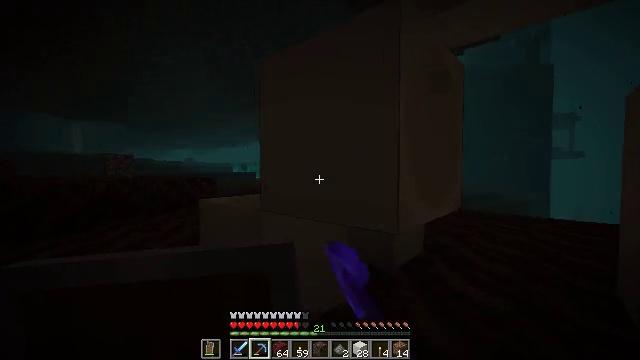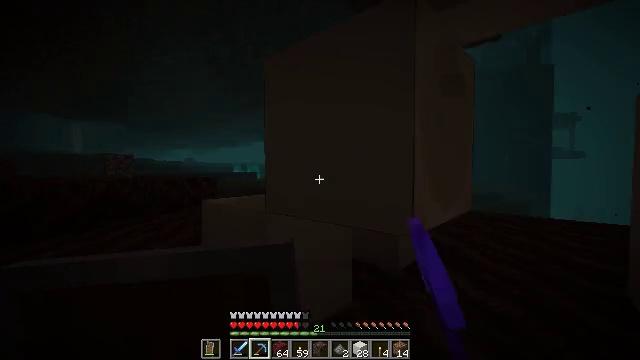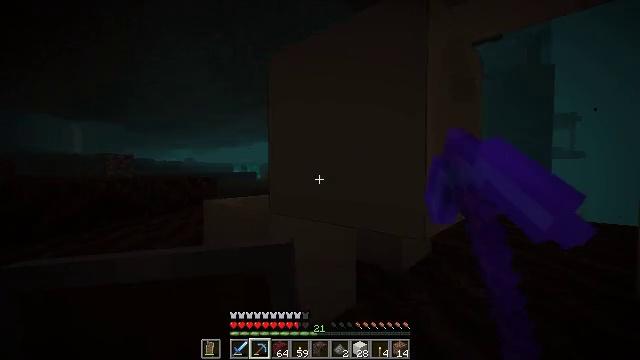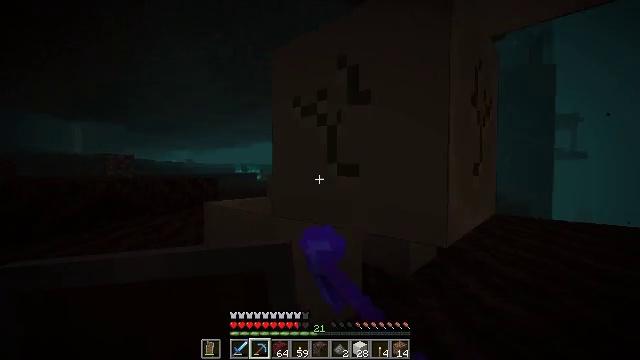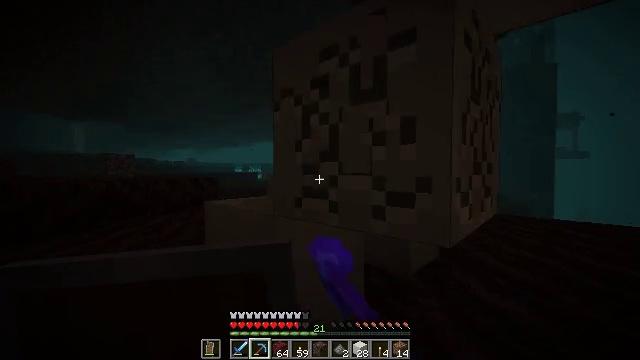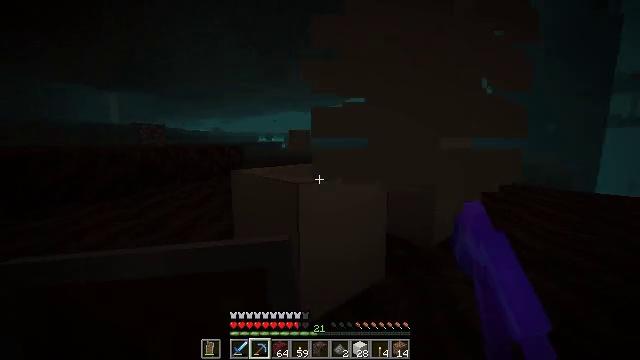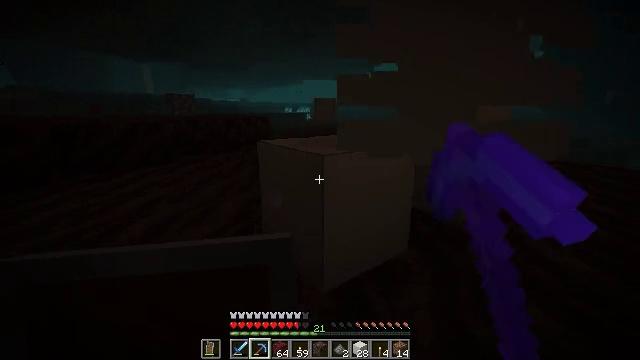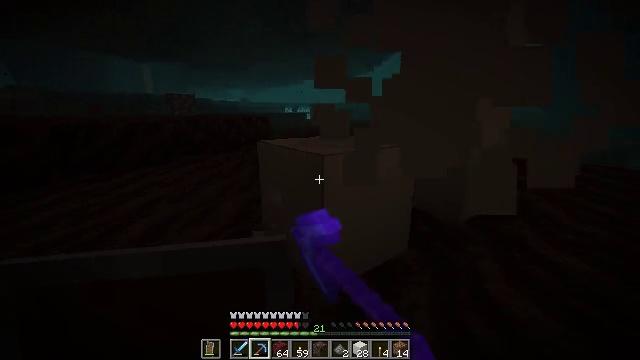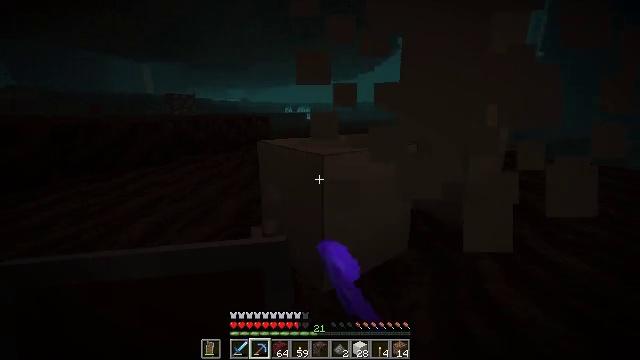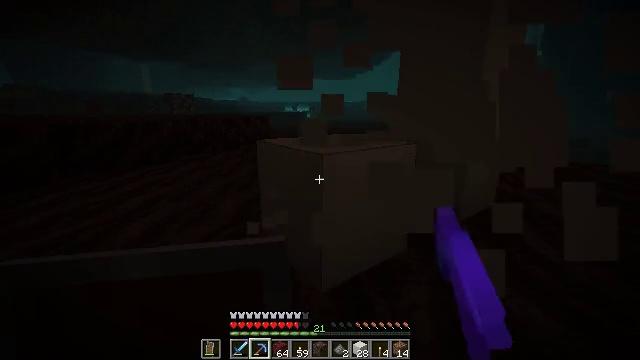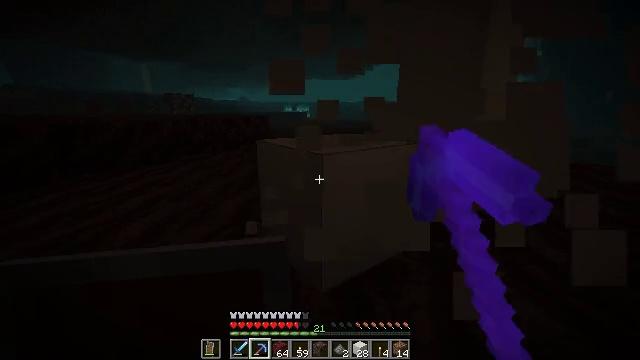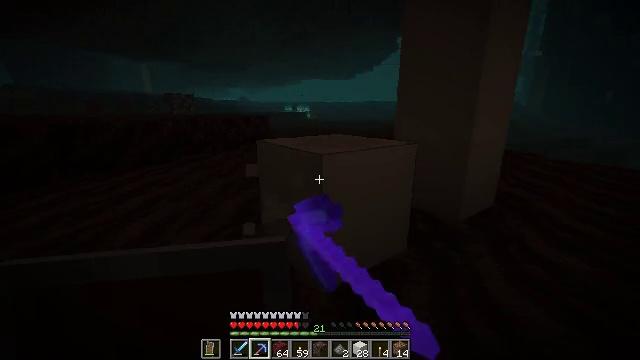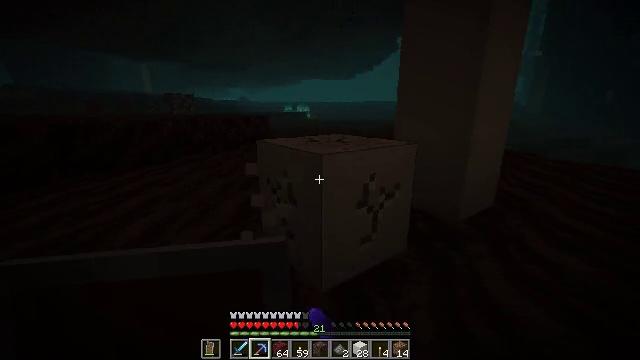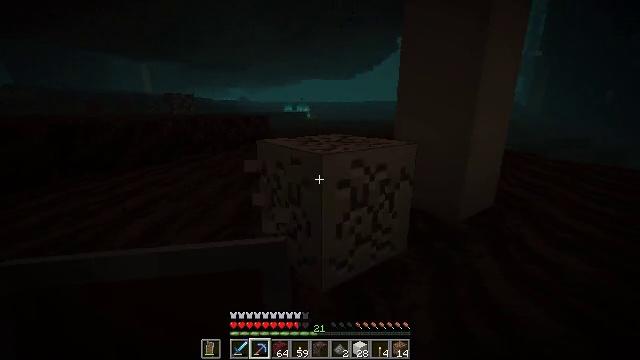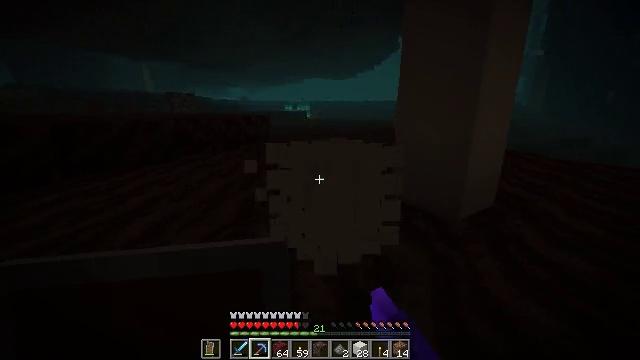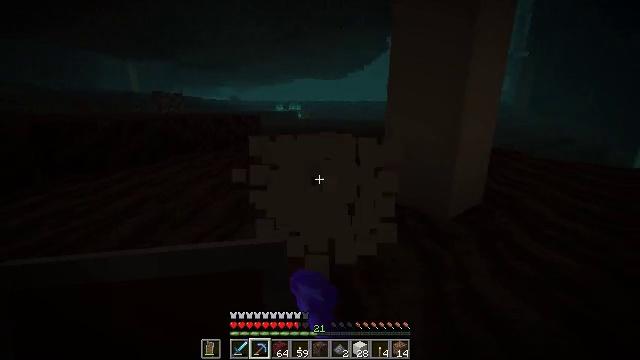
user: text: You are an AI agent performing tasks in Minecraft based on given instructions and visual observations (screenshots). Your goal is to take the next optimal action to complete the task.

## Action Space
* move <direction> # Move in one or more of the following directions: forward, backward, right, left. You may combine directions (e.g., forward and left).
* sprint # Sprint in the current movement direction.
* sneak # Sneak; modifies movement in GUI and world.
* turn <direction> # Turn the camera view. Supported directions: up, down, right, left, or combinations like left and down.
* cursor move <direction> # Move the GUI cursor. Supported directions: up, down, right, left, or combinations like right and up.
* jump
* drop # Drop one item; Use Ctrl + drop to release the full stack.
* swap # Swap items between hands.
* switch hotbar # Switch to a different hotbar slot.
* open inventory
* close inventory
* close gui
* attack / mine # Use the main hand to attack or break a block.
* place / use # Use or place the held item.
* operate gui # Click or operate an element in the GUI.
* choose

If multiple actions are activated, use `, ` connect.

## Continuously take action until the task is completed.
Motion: motion action
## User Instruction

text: Break the bone block to gather material.
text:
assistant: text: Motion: move forward and move left, sneak, attack / mine
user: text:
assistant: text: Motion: move forward, sneak, attack / mine
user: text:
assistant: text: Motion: sneak, attack / mine
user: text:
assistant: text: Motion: sneak, attack / mine
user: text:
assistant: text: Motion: sneak, turn left and down, attack / mine
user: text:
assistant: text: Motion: sneak, turn left and down, attack / mine
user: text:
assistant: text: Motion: sneak, attack / mine
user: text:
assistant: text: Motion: sneak, attack / mine
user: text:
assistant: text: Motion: sneak, attack / mine
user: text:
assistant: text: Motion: sneak, attack / mine
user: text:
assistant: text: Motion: sneak, attack / mine
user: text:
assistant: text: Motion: sneak, attack / mine
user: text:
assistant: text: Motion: sneak, attack / mine
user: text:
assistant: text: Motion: sneak, attack / mine
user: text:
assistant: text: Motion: move right, sneak, turn right, attack / mine
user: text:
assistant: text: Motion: move right, sneak, turn right, attack / mine
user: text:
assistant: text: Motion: move right, sneak, turn right, attack / mine
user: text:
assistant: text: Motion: move forward and move right, sneak, turn right, attack / mine
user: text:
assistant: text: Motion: move forward and move right, sneak, attack / mine
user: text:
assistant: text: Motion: move forward and move right, sneak, attack / mine
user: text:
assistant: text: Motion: move forward and move right, sneak, attack / mine
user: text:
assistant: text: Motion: move forward and move right, sneak, attack / mine
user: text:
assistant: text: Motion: move forward and move right, sneak, turn left, attack / mine
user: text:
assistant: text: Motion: move forward and move right, sneak, attack / mine
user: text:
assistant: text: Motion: move forward and move right, sneak, attack / mine
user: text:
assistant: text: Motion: move forward, sneak, turn left, attack / mine
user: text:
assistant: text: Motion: move forward, sneak, turn left, attack / mine
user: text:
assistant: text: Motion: move forward, sneak, attack / mine
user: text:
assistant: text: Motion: move forward, sneak, attack / mine
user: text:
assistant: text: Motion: move forward, sneak, attack / mine